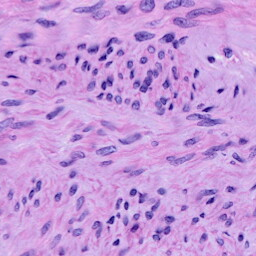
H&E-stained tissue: Cervix